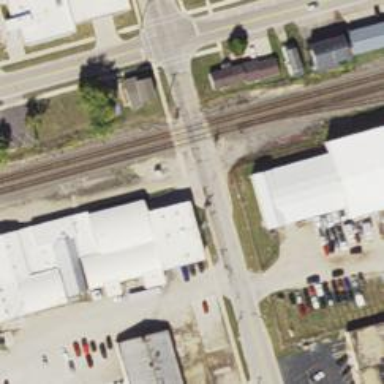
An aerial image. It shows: Railway crossing.